Question: Resharper highlights the new keyword in my code with a hint "Object allocation (evident)".
What does this mean?

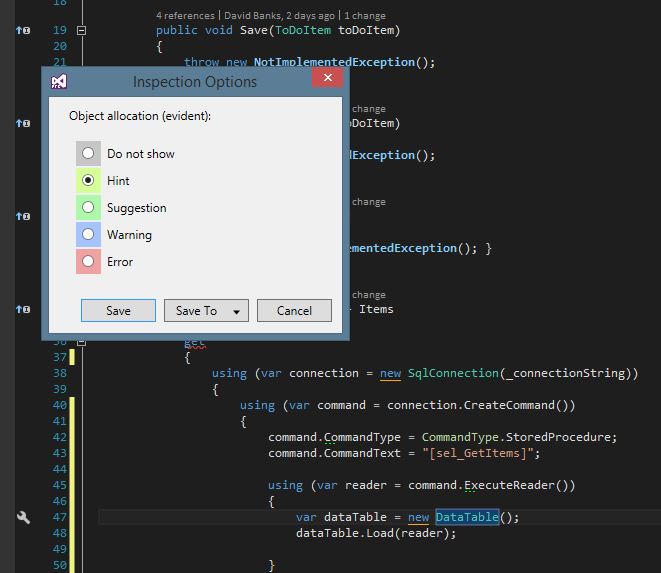
Answer: <URL>
> Highlights object creation expressions where explicit allocation
happens.
It means it can be used to notify you about new allocations and thus reduce number of heap allocations in hot paths of your C# program.